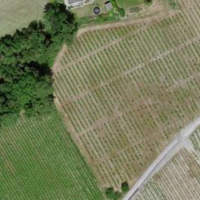
EUNIS habitat code: 40
Species observed at this site:
Linum alpinum